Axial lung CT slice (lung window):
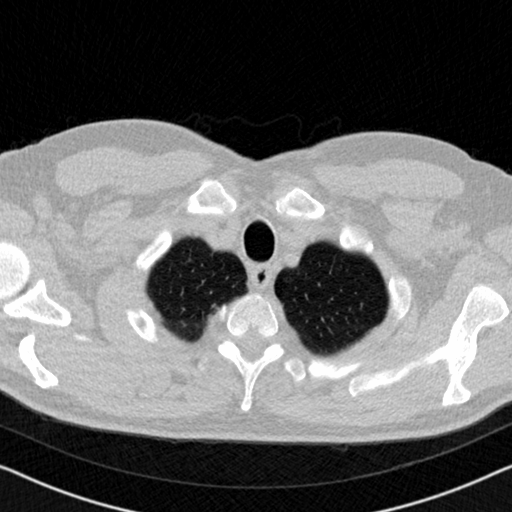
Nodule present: no